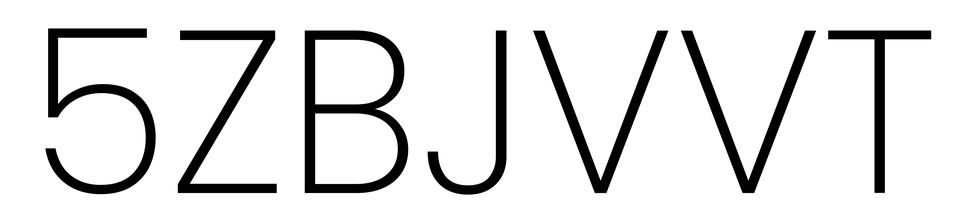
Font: Poppins-ExtraLight